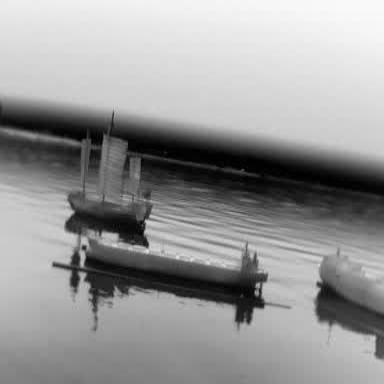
There is a sailboat in the infrared image.